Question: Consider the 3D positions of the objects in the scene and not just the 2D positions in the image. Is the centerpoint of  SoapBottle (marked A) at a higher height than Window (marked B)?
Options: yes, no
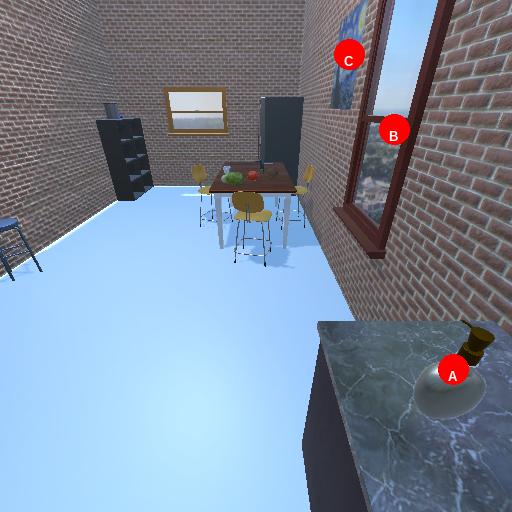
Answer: yes